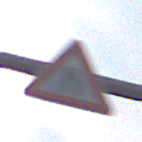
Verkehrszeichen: EinseitigVerengteFahrbahnRechts
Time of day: MorningAfternoon
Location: Outdoor (Urban)
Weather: Overcast
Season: NotSpecified
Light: Natural